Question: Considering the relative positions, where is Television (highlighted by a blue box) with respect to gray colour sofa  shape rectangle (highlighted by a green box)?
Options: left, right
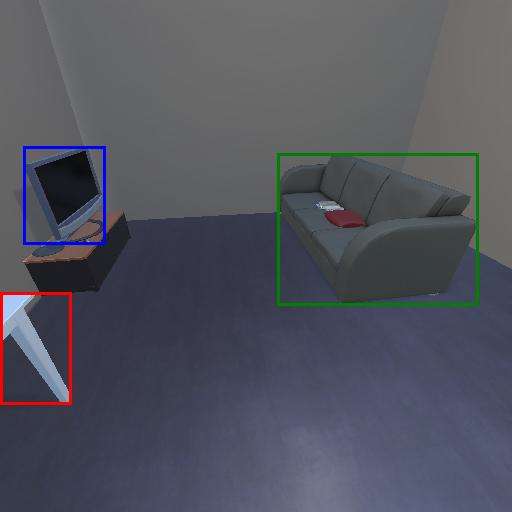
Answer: left